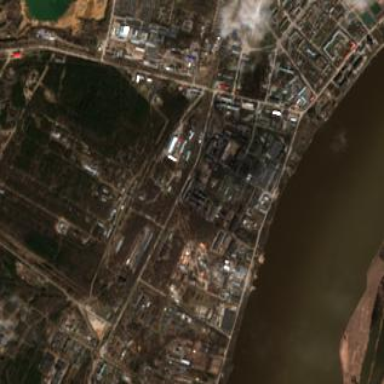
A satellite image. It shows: Industrial area primarily dedicated to chemical activities.